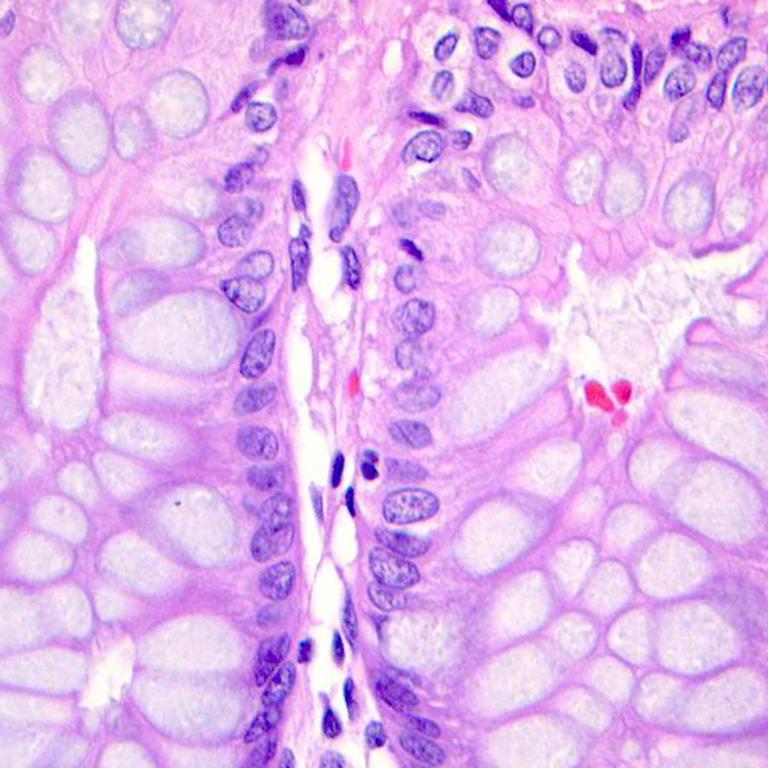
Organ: colon
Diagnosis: benign